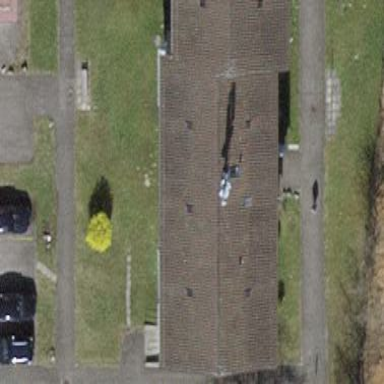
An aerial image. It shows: Gabled roof building with tile roofing. It consists of apartments.